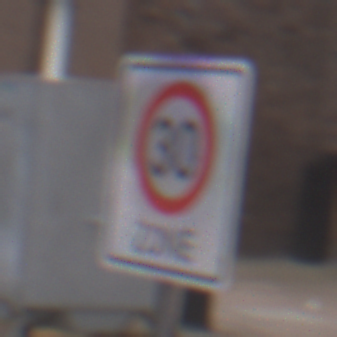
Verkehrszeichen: BeginnZone30
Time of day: MorningAfternoon
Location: Outdoor (Urban)
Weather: Overcast
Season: NotSpecified
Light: Natural